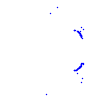
Particle: proton